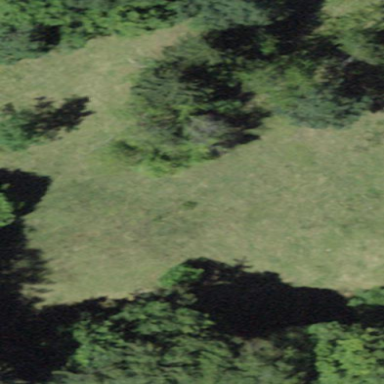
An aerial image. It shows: Patch of scrub vegetation.